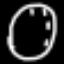
Label: clock